Question: I'm trying to make procedural textures in my XNA 4.0 game, mainly for buttons but for other textures as well. Here's an image describing what I want:

Hope you understand what I want to do, if you don't, heres some words:
I want to make objects in my game. These objects will all use the same texture, but can be resized, and their texture will not be resized so the pixels are "stretched", but procedurally placed.
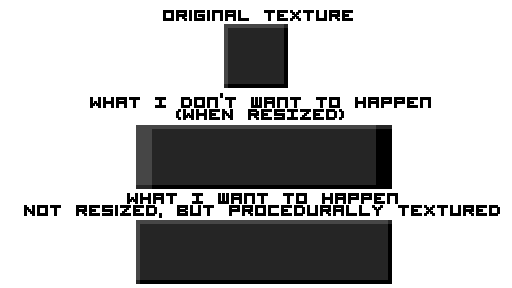
Answer: The general way to do this is to have one texture for the middle, 4 for each corners and 4 for each edges. The vertical edges and middle would be stretched vertically, and the horizontal edges and middle would be stretched horizontally.
You could pack it into 1 texture for easy editing. You'd define the corners and edges implicitly with a border distance, which would define the parts of the texture that should not scale.